Question: What is the maximum amount of money that can be robbed from the houses? The connected houses cannot be robbed at the same time.
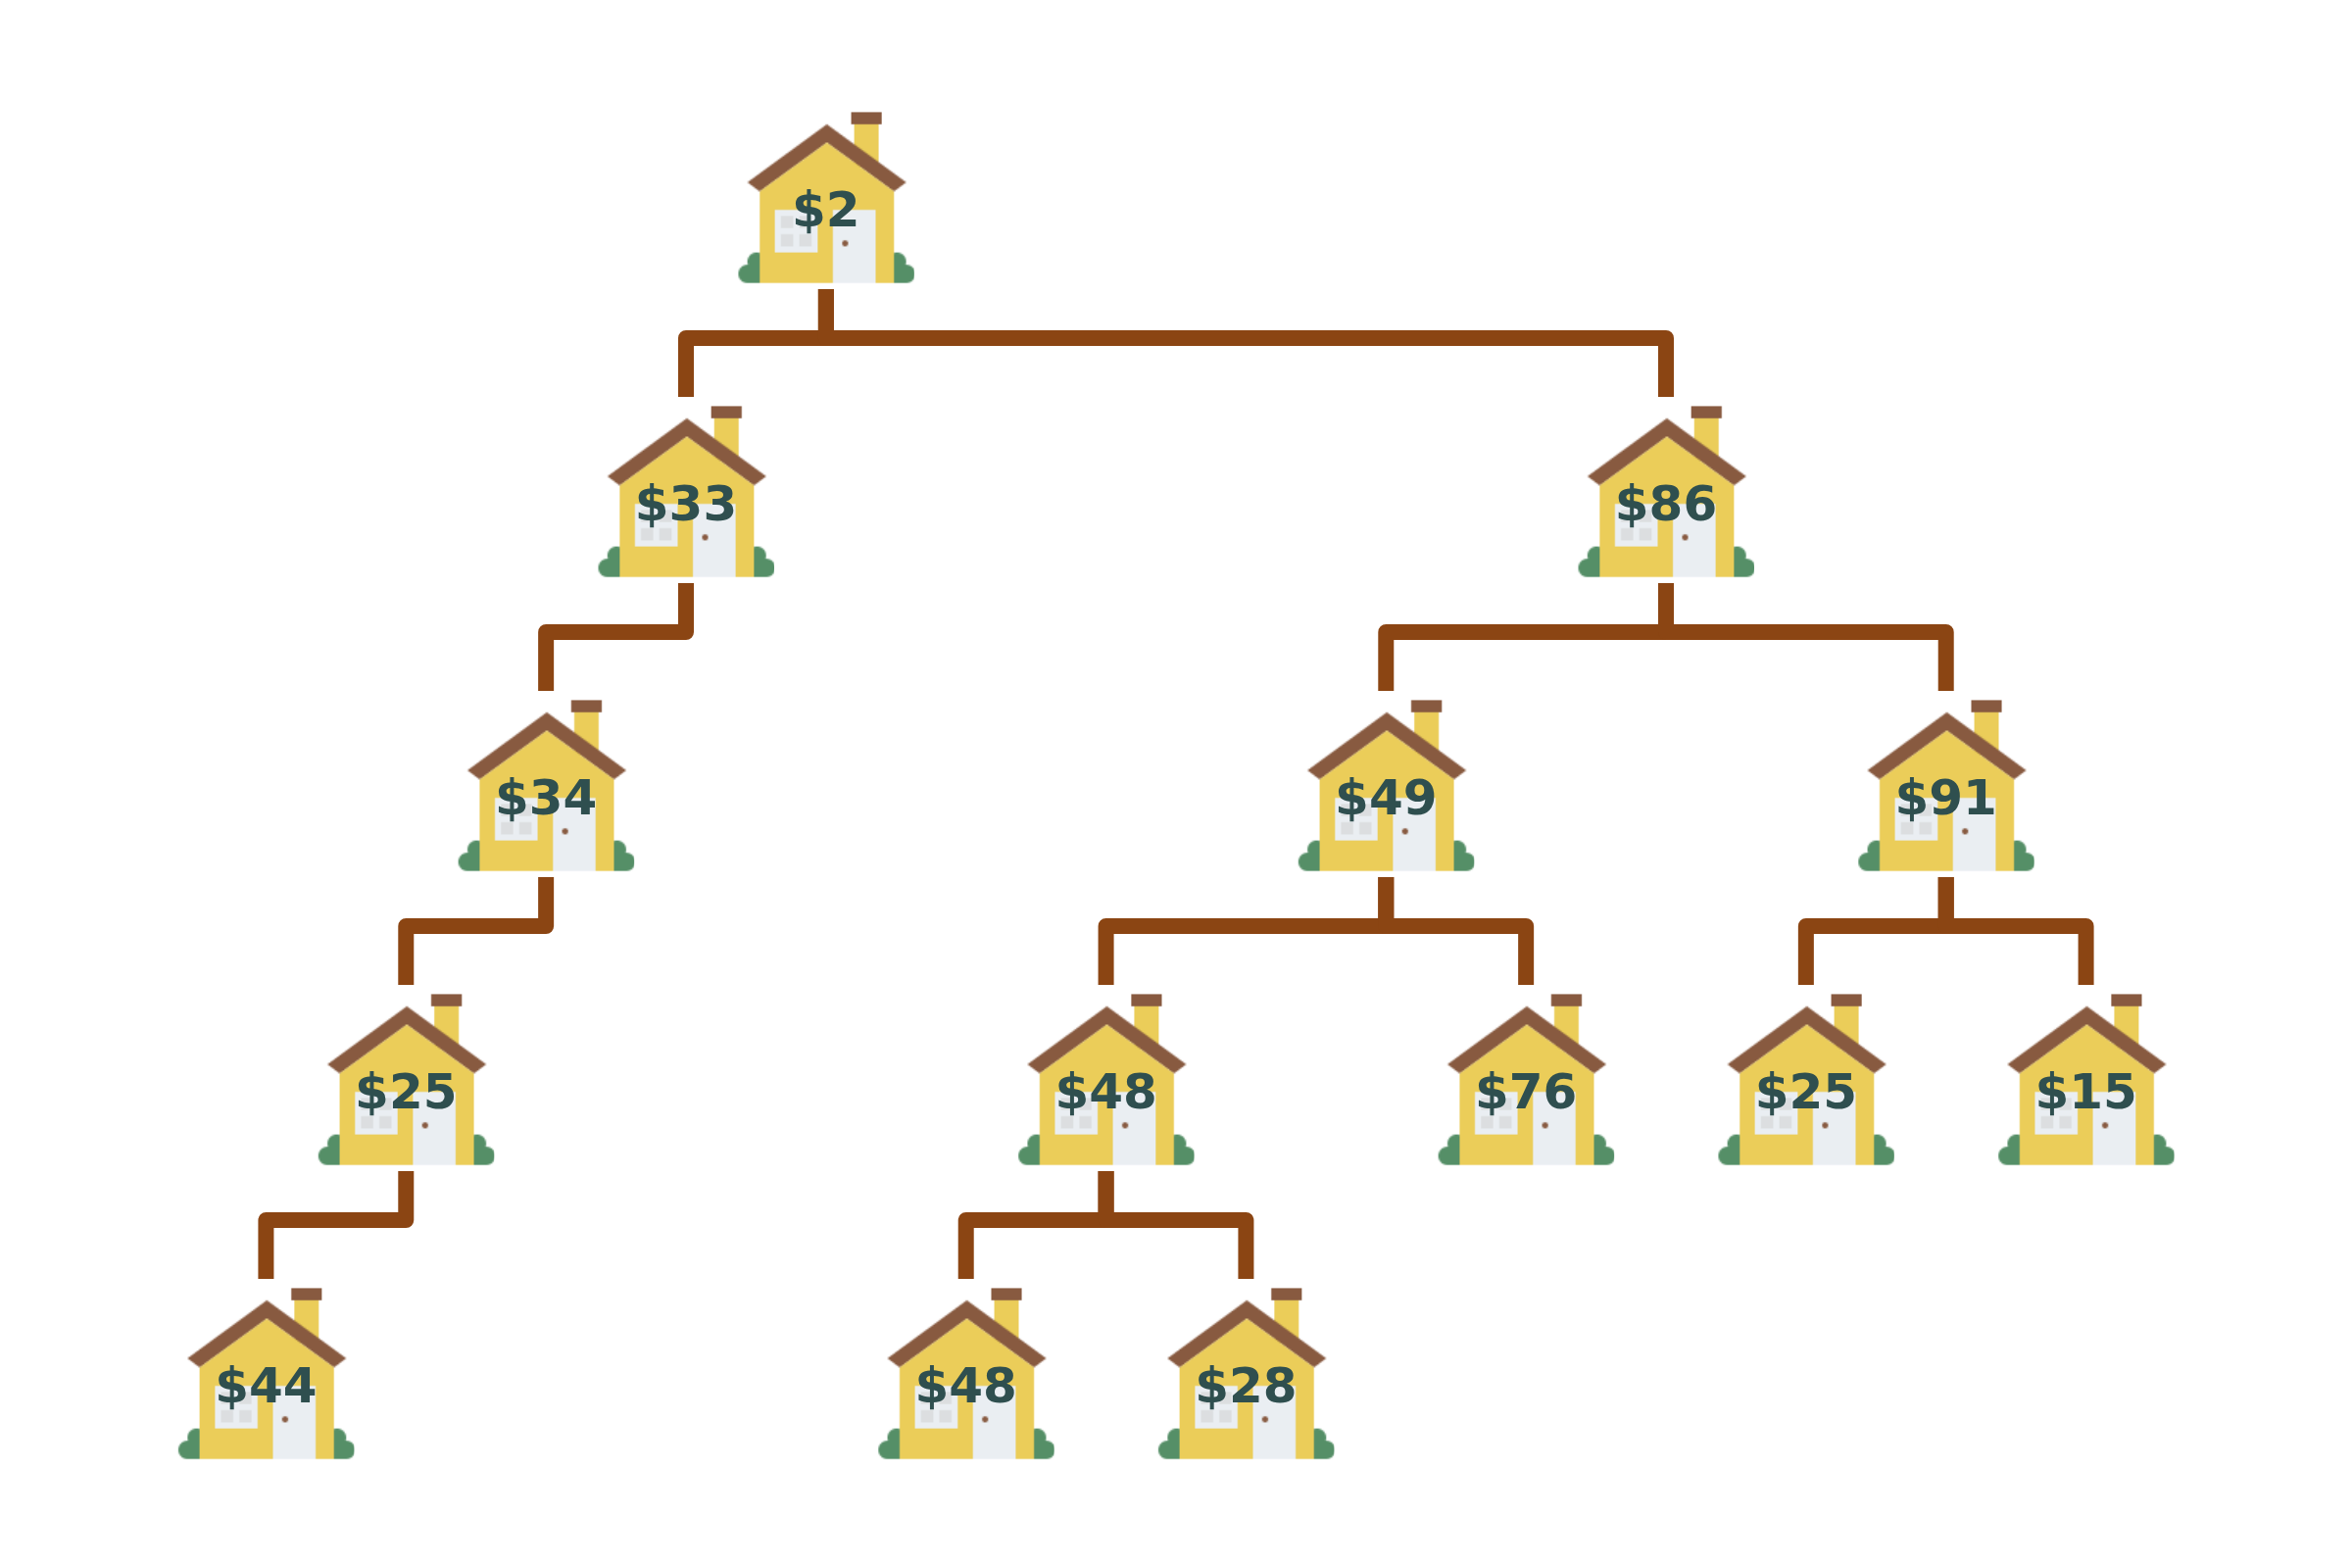
Answer: 356